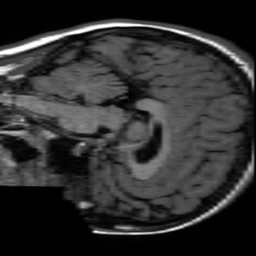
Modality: inplaneT1
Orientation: sagittal
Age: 21
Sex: female
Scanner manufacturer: ge
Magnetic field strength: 3 T
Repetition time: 2.499 s
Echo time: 0.02513 s